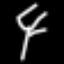
Label: fork